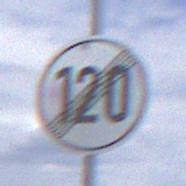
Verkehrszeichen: EndeGeschwindigkeit120
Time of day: Midday
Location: Outdoor (Nature)
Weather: PartlyCloudy
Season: NotSpecified
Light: Natural